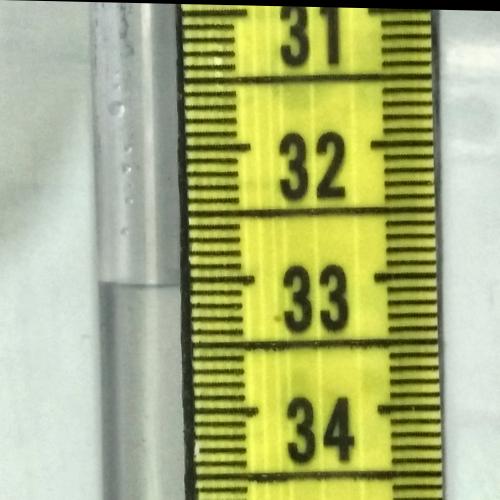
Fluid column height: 33.0 cm